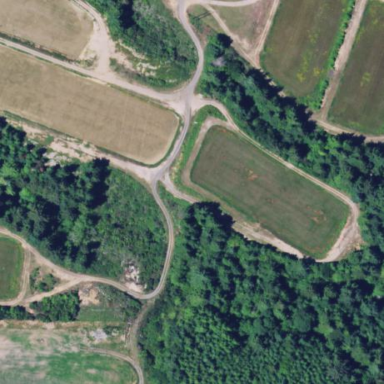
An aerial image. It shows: Farmland where cranberries are grown.